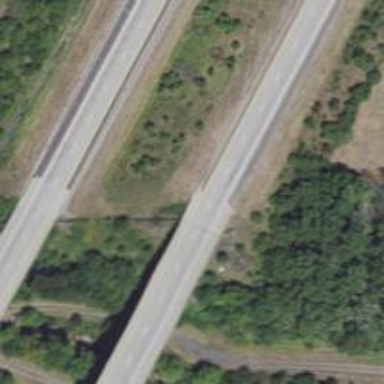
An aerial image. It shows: Bridge over motorway.